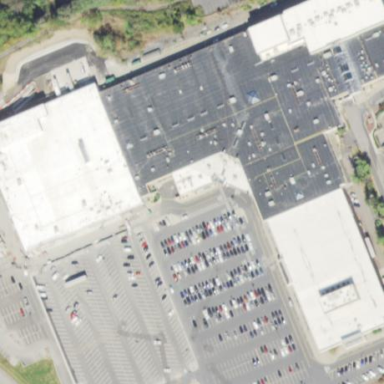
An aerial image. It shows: Retail area.